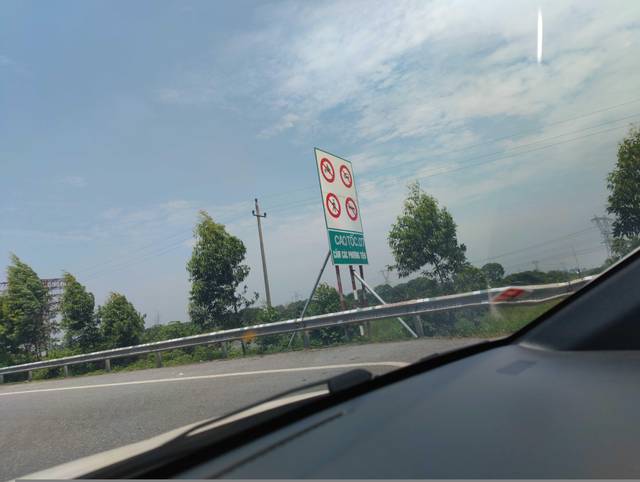
Region: Vietnam
Coordinates: 21.087, 105.958